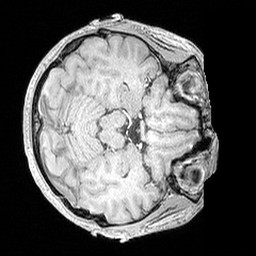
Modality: MP2RAGE
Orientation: axial
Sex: male
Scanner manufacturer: siemens
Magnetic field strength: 3 T
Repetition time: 5 s
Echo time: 0.00292 s